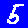
Digit: 5